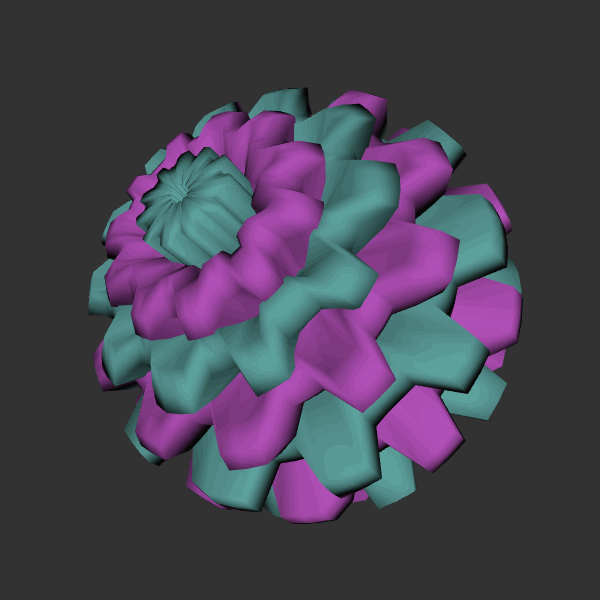
Background: dark